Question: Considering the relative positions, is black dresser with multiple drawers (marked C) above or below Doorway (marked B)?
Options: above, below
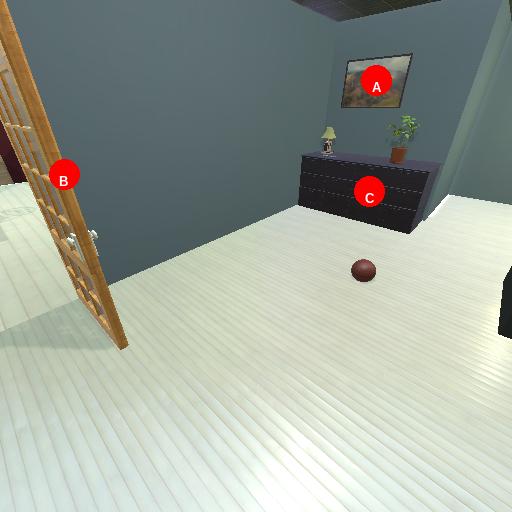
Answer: above